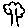
Label: tree